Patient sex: M
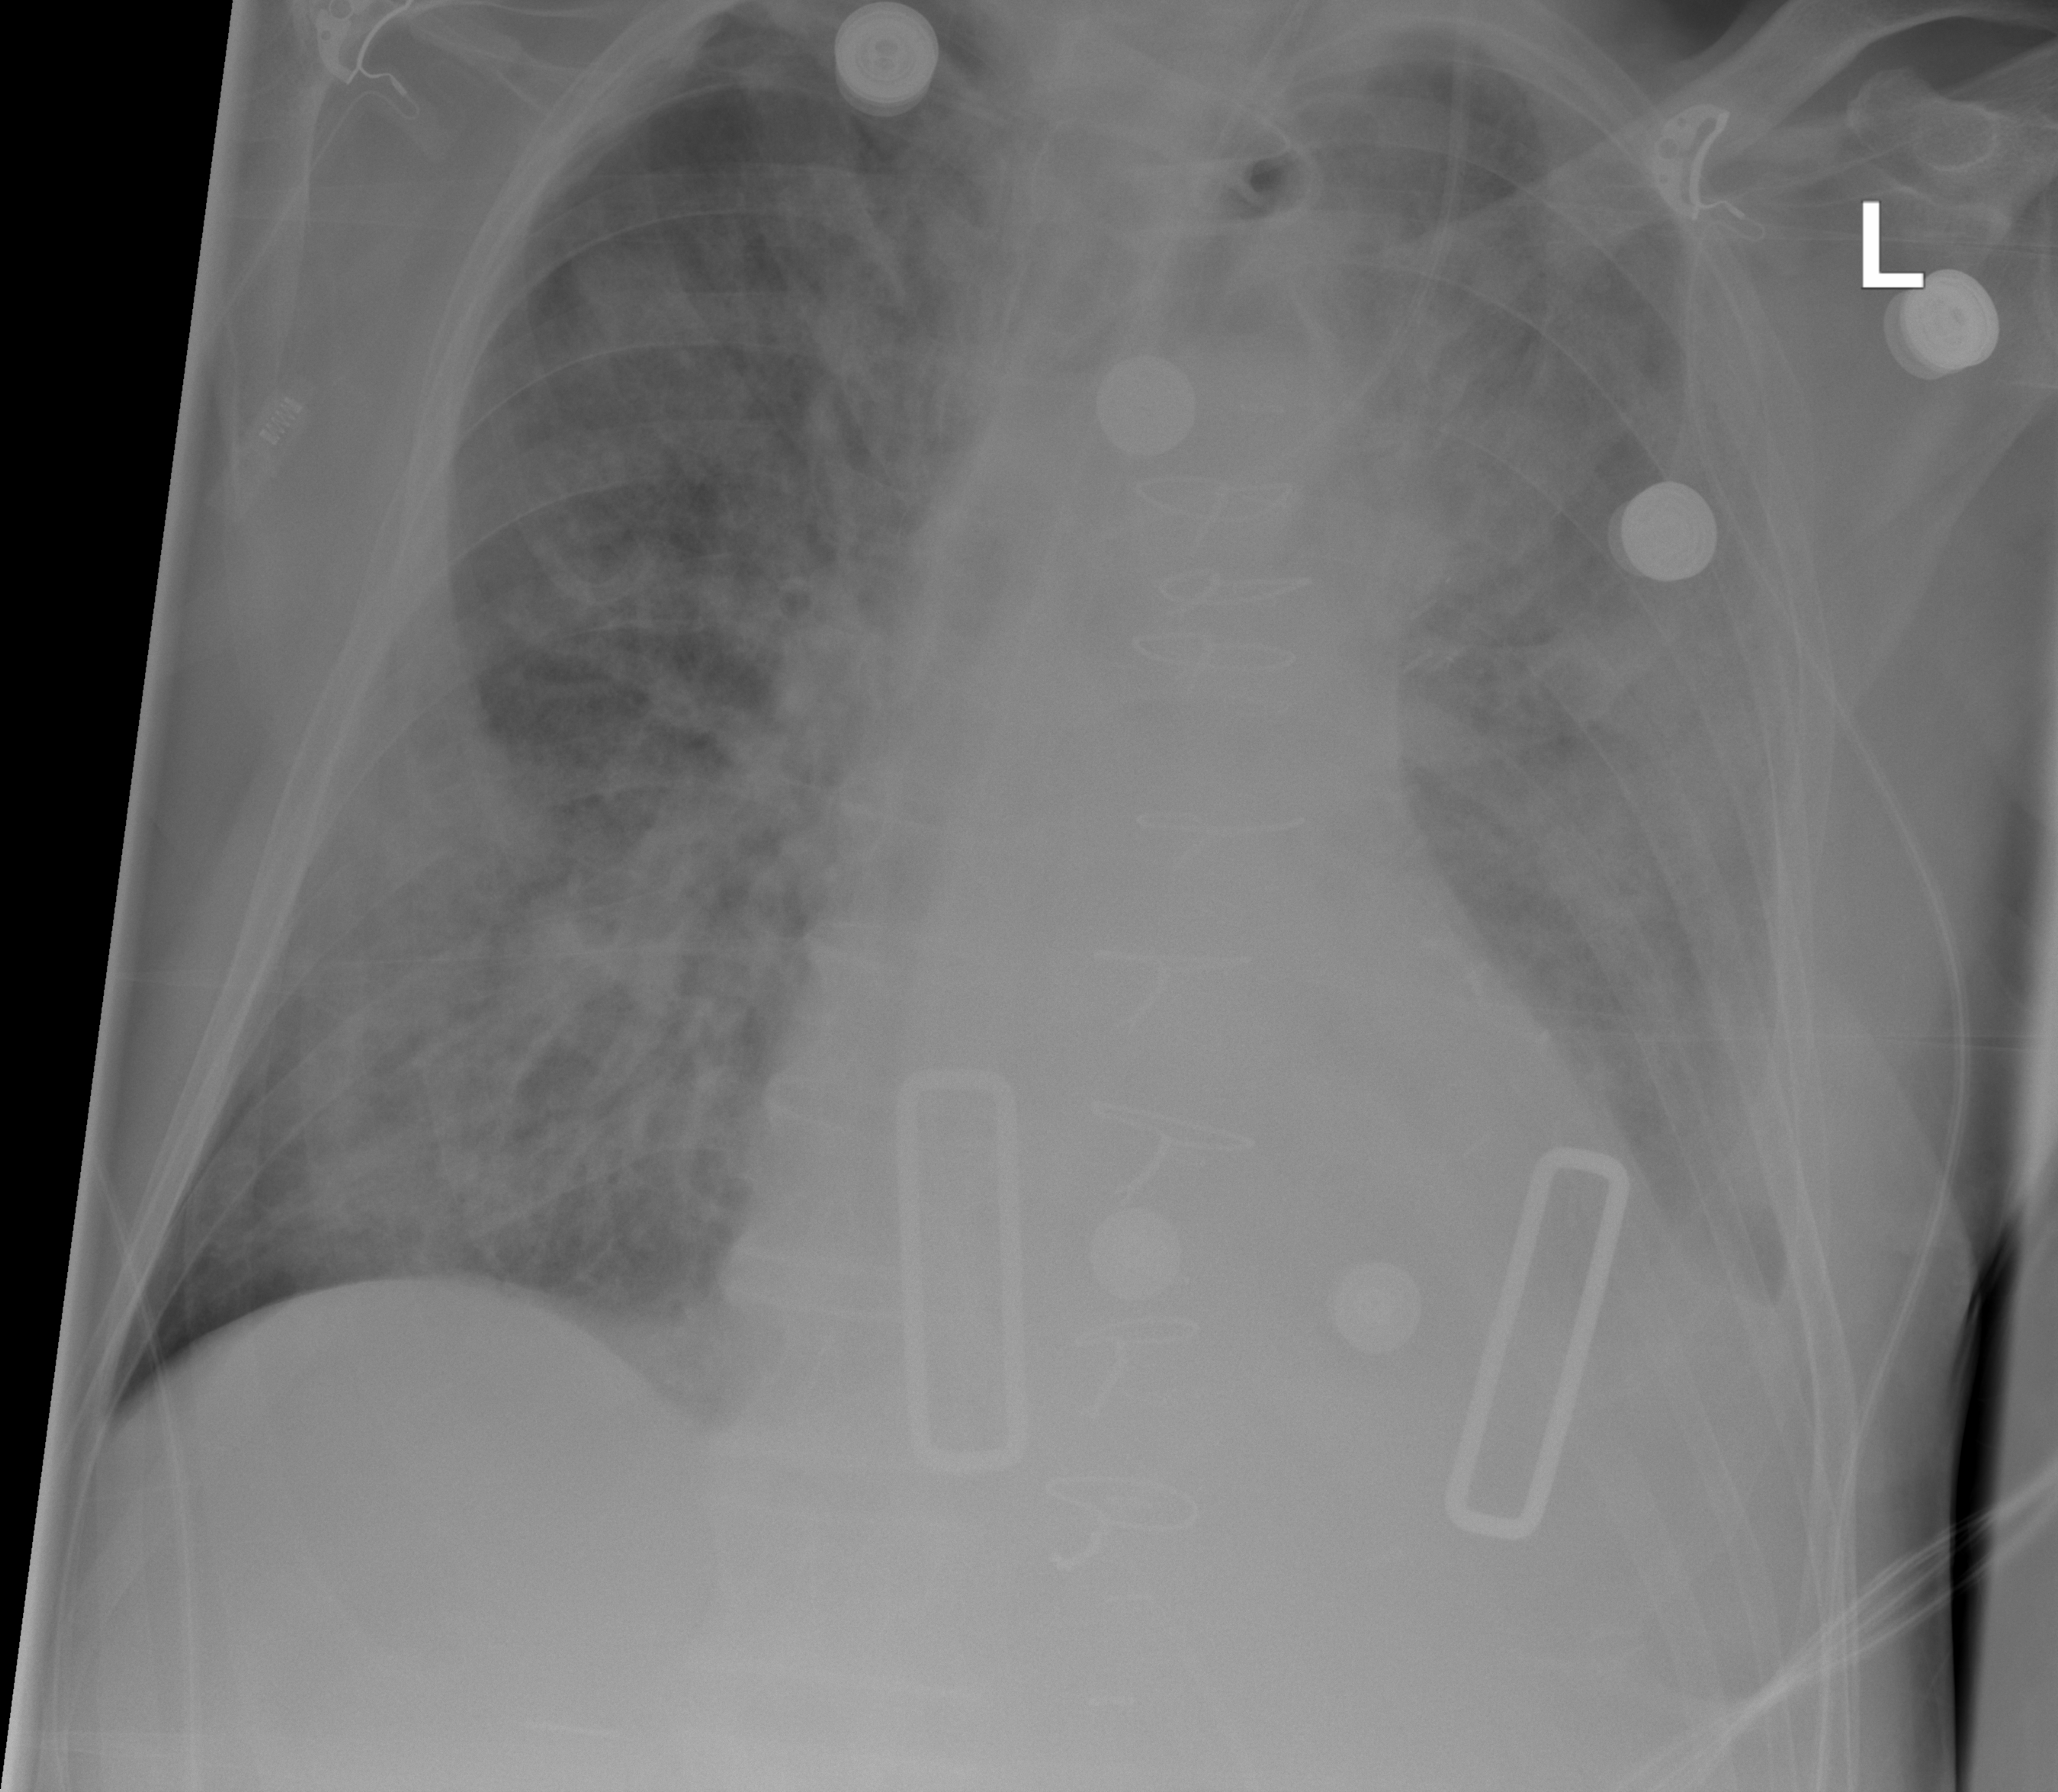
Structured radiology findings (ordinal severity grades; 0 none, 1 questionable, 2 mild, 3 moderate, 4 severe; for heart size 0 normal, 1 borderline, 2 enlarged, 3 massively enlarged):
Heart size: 2
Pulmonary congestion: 2
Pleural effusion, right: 0
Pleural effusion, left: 3
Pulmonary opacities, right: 3
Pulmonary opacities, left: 2
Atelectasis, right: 3
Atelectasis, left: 2